Field crop: maize
Growth stage: 2
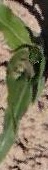
Species: maize